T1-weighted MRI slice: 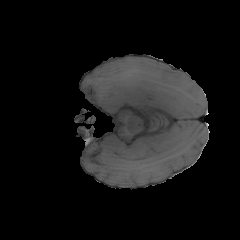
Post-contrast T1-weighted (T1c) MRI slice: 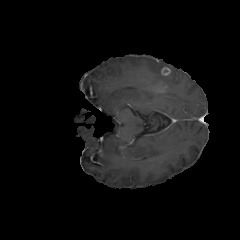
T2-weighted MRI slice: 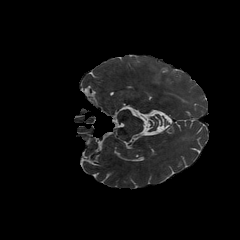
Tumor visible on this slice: yes